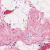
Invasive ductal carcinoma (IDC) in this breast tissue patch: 0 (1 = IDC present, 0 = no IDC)